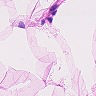
Metastatic tissue present: no